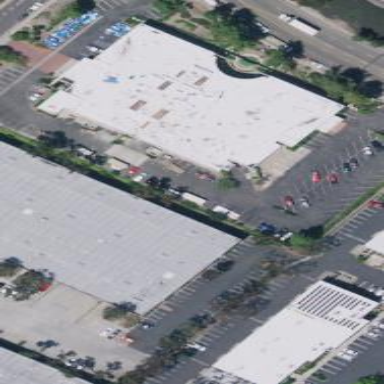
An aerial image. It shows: Industrial building.